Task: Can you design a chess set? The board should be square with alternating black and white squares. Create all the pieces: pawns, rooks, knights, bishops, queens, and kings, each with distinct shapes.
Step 1793:
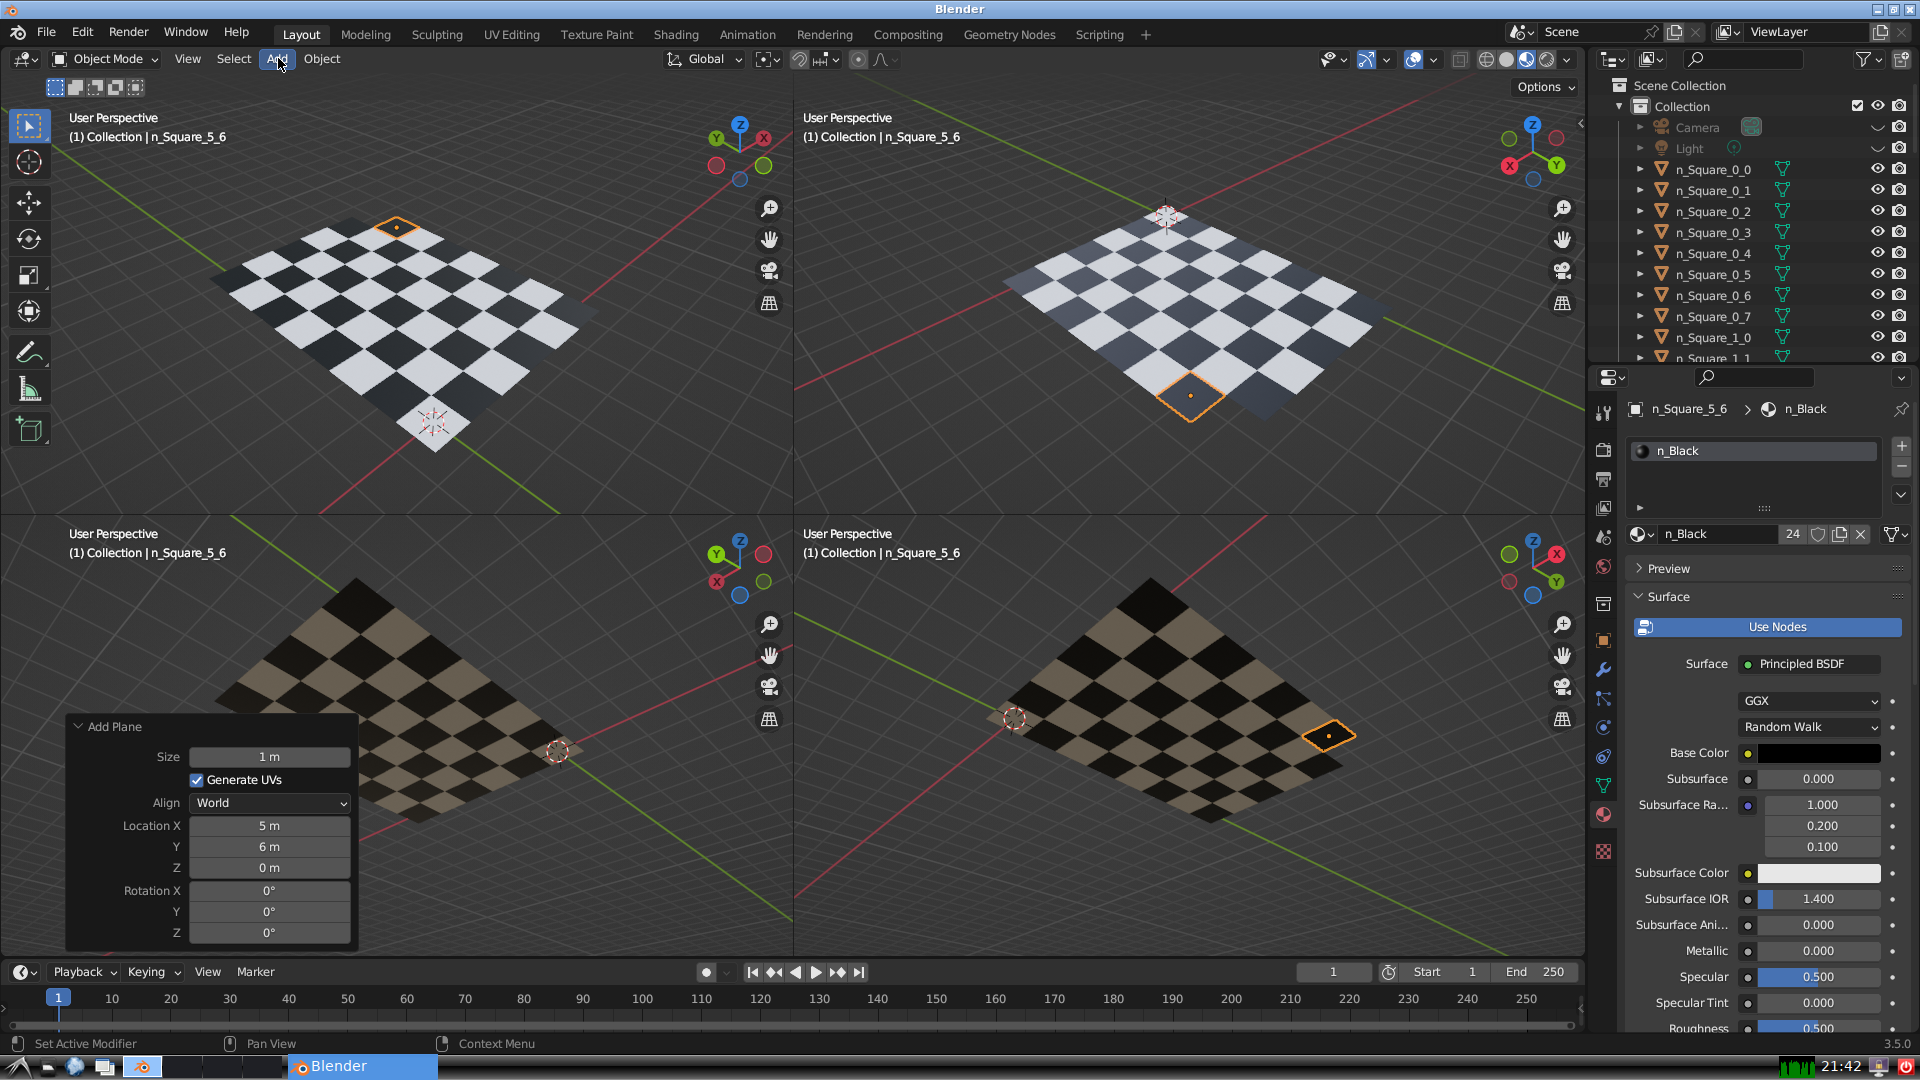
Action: click: no